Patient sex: F
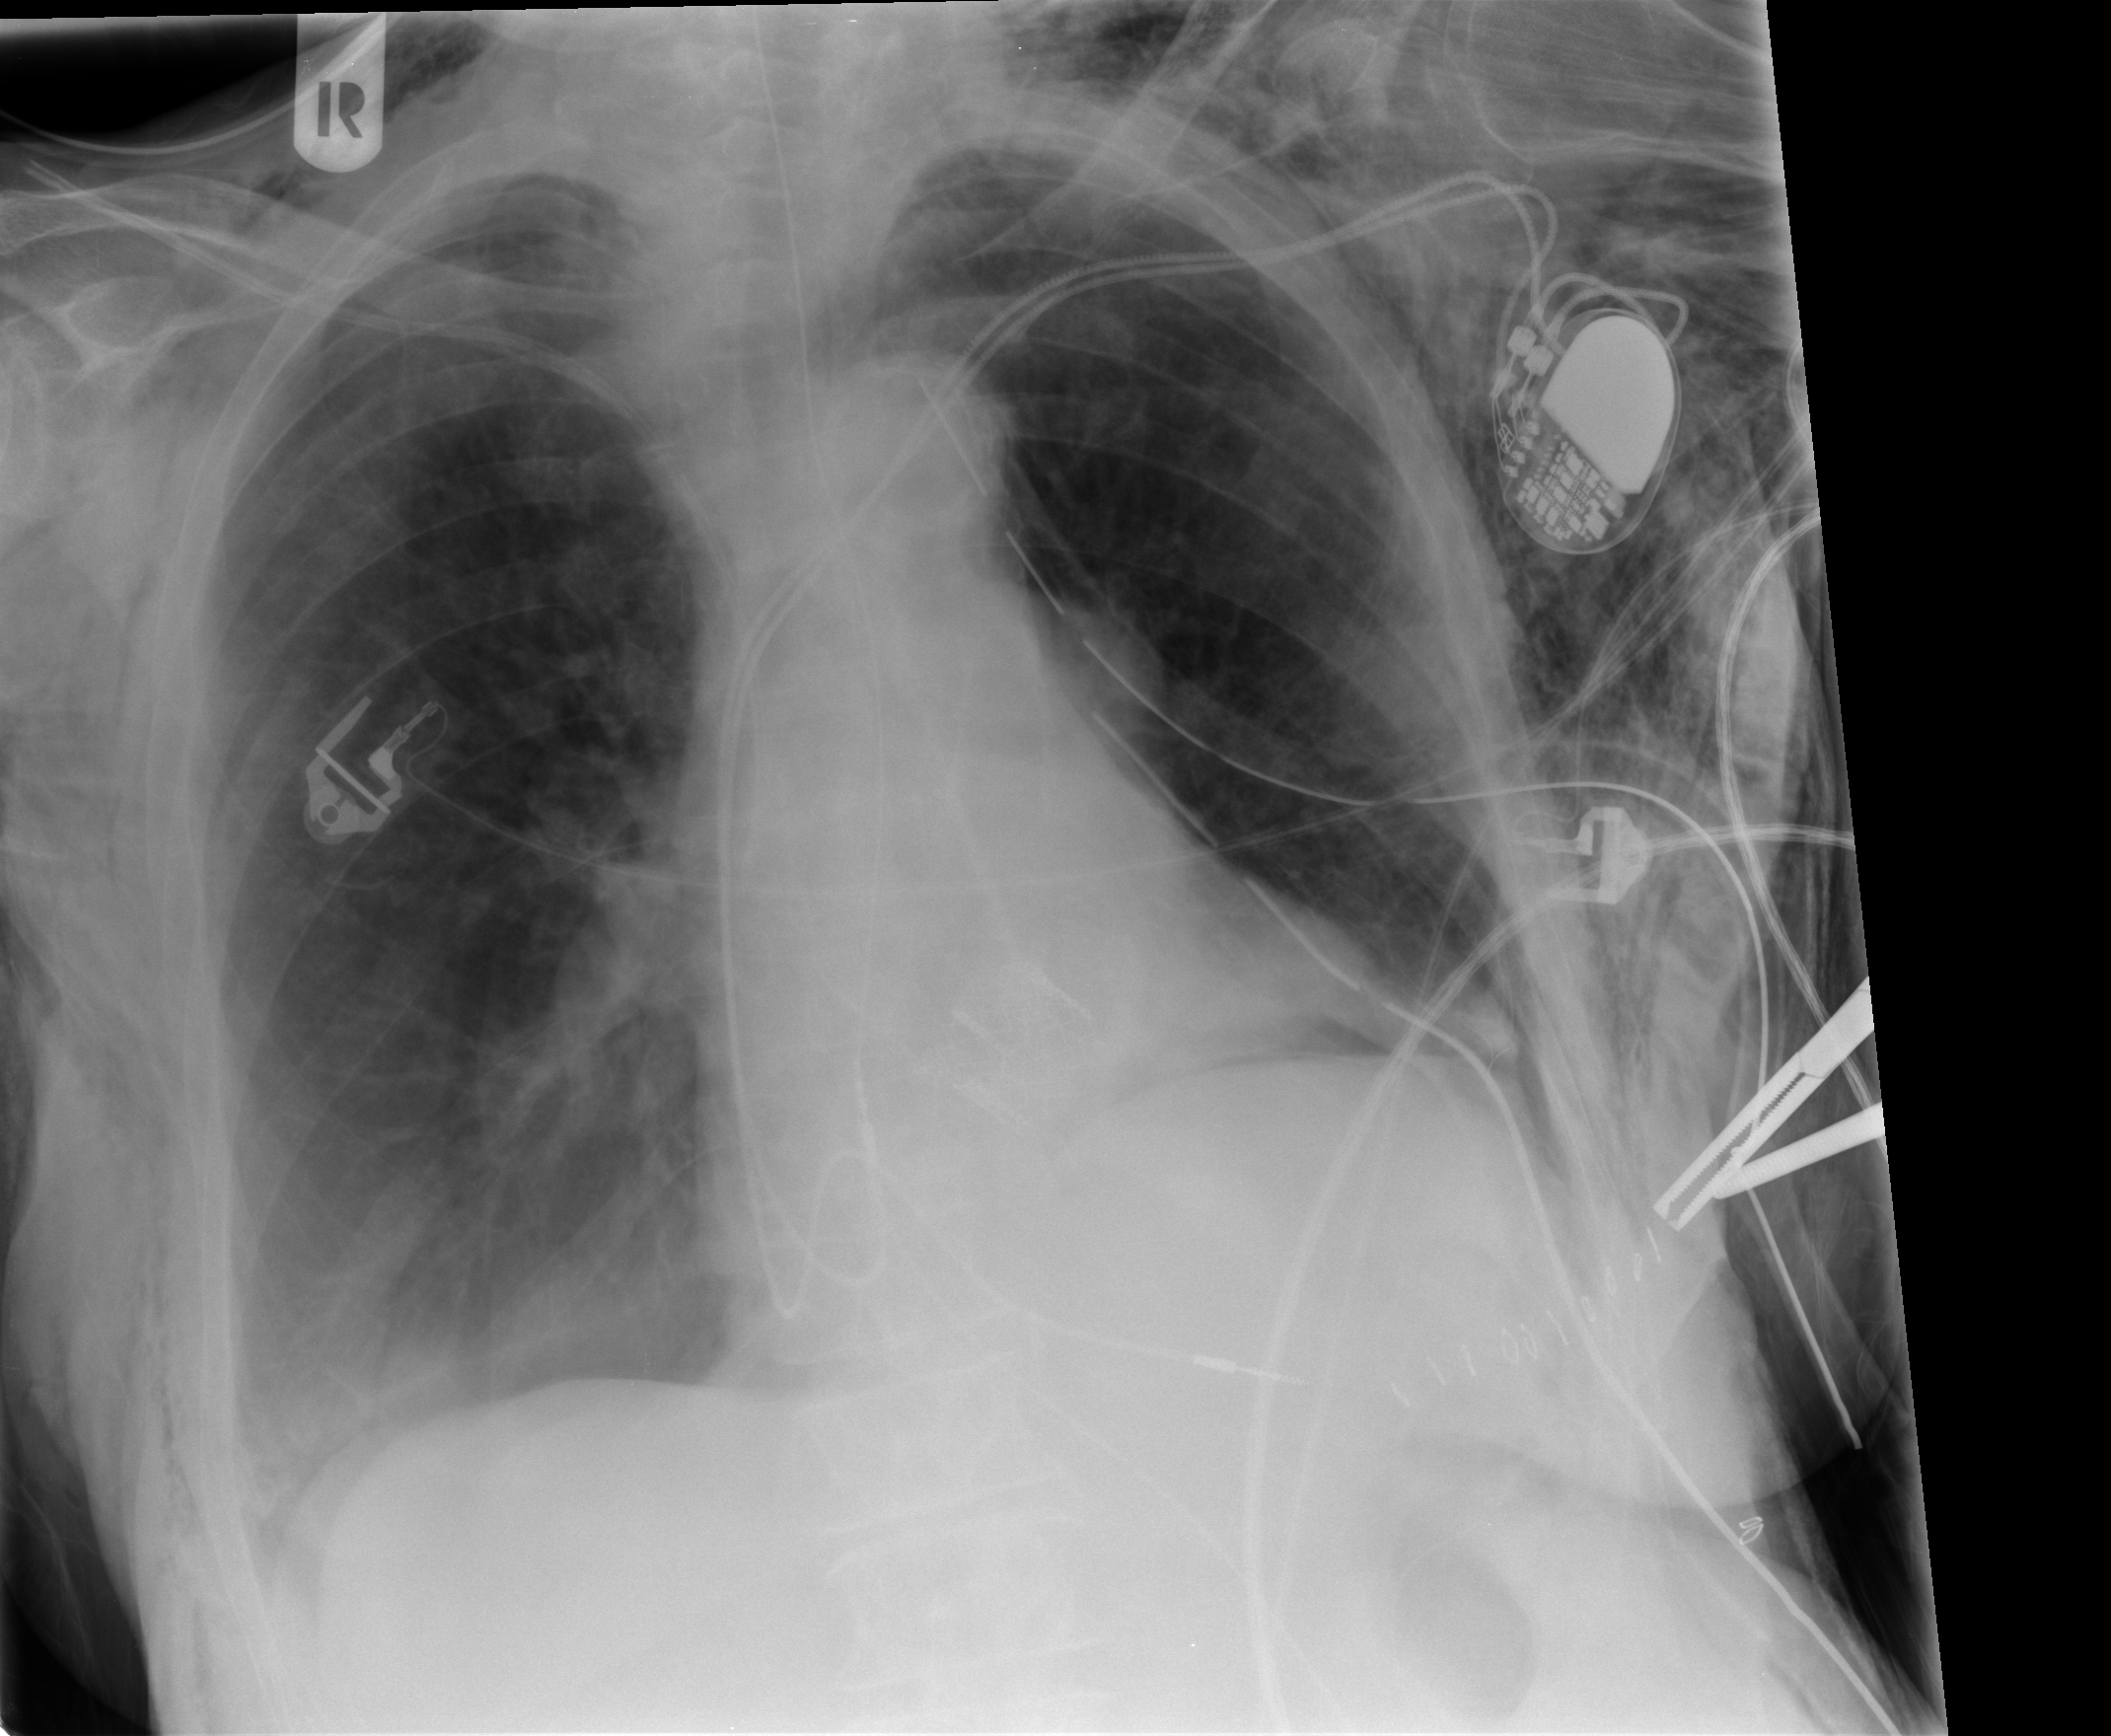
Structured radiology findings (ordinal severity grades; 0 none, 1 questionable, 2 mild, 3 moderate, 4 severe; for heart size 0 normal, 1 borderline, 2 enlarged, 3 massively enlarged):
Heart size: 0
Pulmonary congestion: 0
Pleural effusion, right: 0
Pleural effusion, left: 0
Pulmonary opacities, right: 0
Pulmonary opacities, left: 0
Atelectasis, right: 0
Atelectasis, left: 1